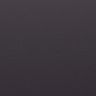
Metastatic tissue present: no